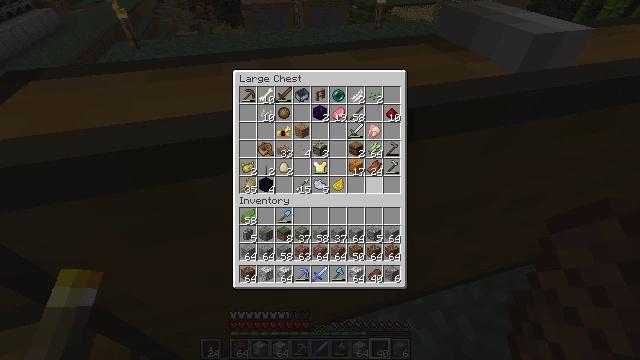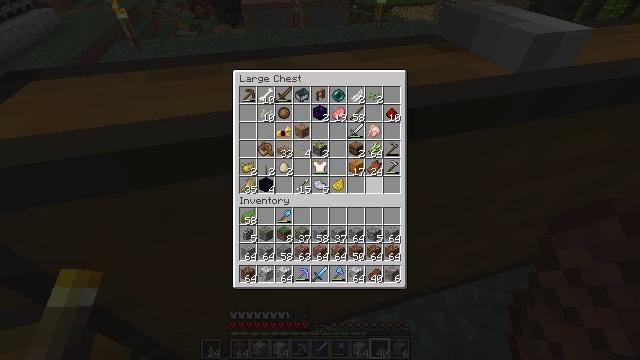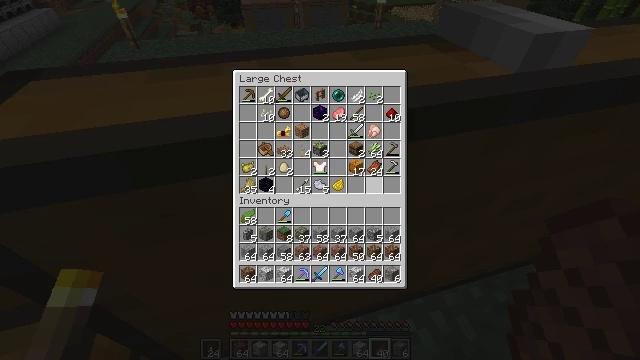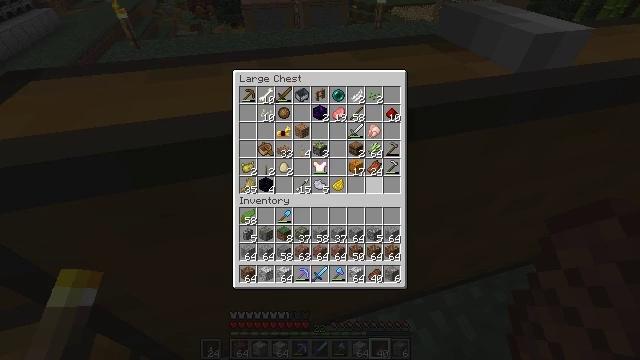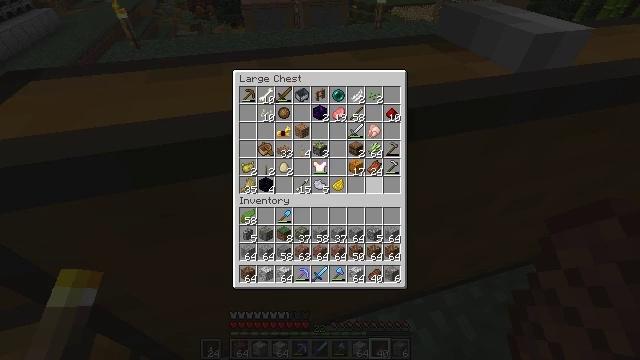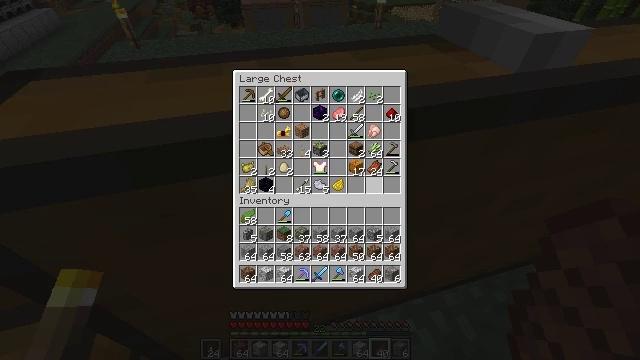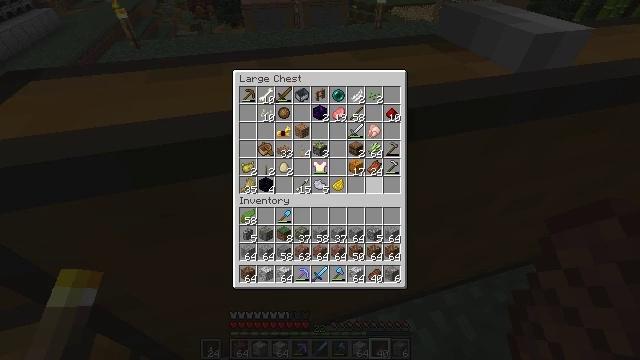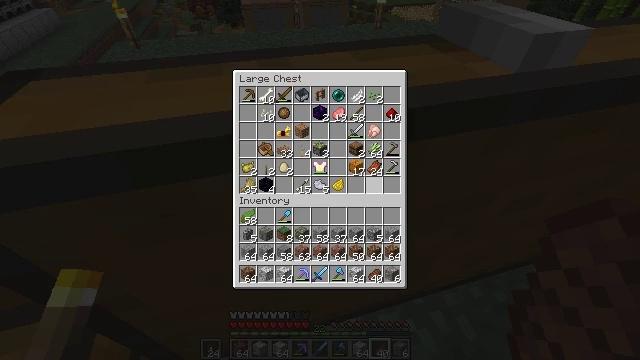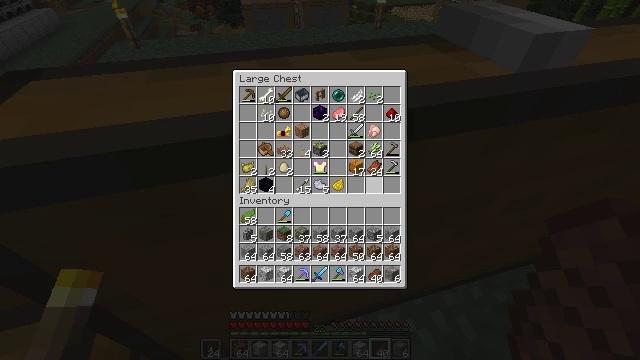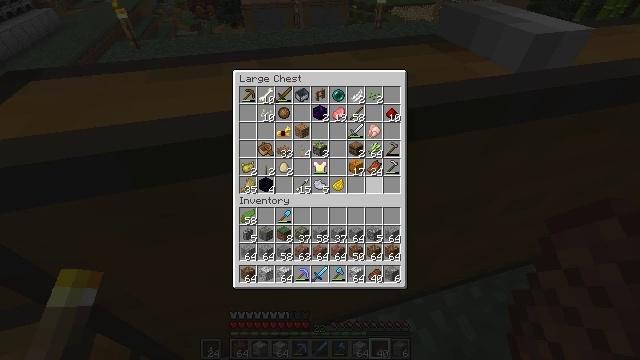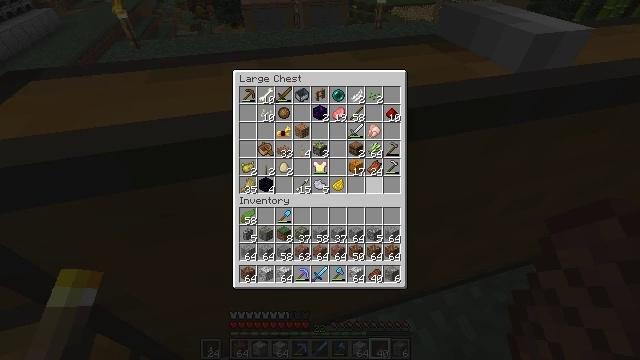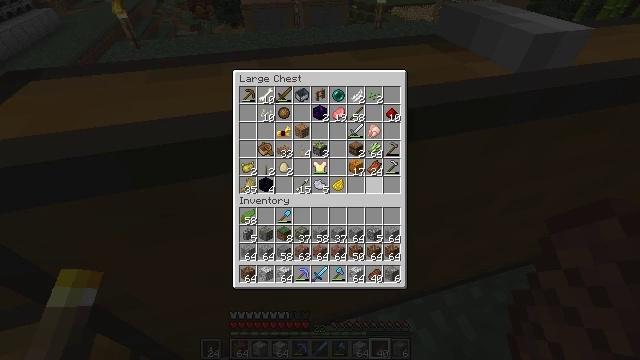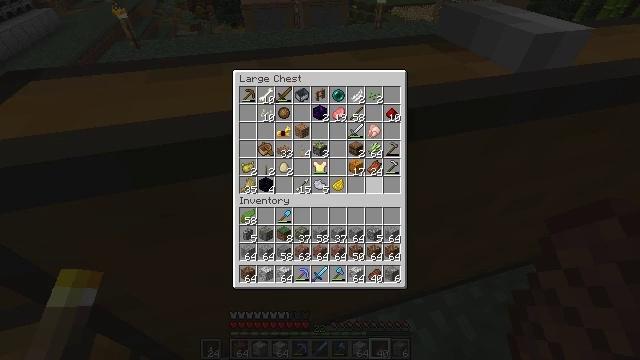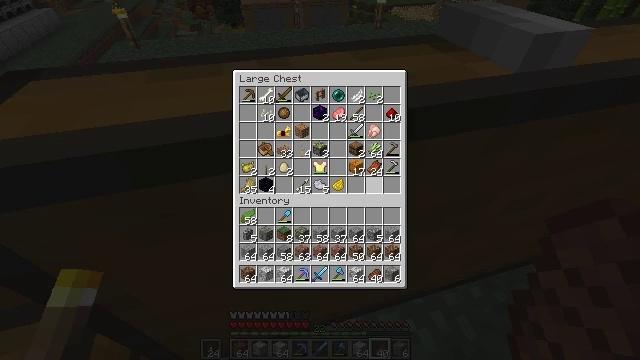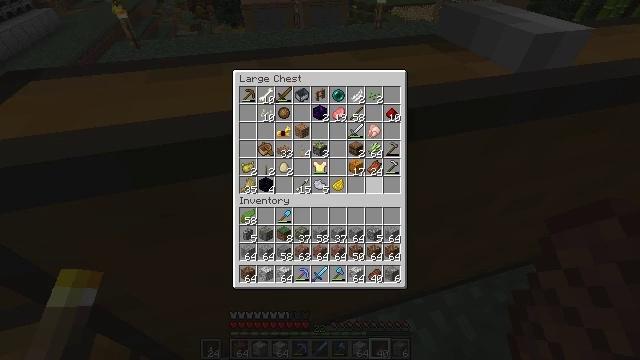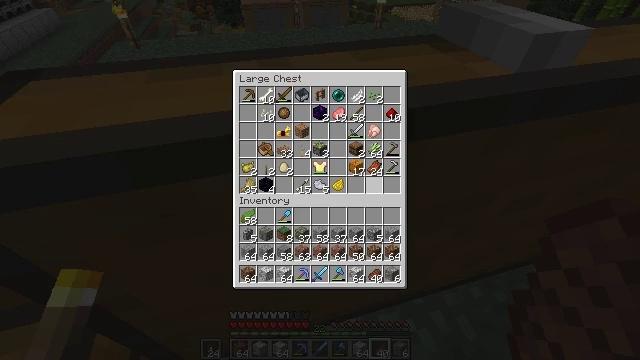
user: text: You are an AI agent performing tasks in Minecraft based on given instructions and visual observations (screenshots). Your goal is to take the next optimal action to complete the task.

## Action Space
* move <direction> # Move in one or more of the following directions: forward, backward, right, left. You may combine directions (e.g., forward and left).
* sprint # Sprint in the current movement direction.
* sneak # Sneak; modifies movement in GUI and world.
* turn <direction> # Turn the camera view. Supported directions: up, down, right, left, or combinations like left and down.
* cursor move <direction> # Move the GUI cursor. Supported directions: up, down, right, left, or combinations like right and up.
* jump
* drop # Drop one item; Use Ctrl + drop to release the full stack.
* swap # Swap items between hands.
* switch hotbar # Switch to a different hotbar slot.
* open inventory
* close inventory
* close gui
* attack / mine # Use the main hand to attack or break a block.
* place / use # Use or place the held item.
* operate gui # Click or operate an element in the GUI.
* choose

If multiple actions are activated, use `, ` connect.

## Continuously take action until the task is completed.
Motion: motion action
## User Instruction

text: Reclaim the chest into your inventory.
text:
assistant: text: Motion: open gui
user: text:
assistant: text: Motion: no_op
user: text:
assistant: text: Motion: no_op
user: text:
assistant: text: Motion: no_op
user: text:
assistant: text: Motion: no_op
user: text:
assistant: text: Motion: no_op
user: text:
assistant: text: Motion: no_op
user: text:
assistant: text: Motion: no_op
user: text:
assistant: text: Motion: no_op
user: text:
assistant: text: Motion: no_op
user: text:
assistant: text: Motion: no_op
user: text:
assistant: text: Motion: no_op
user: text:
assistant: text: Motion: no_op
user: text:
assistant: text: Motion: no_op
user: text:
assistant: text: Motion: no_op
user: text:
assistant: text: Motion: no_op
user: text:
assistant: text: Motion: no_op
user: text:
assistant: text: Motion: no_op
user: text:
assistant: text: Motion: no_op
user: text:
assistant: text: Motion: no_op
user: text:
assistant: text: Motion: no_op
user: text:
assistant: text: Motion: no_op
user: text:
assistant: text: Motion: no_op
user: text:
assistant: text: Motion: no_op
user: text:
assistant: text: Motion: close gui
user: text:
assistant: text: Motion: no_op
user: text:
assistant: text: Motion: turn right
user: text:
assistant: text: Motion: turn right
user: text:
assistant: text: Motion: turn right
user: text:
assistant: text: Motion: turn right and up